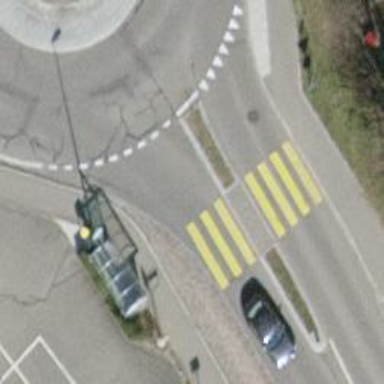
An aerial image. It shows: Uncontrolled zebra crossing with pedestrian island.